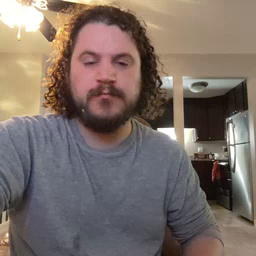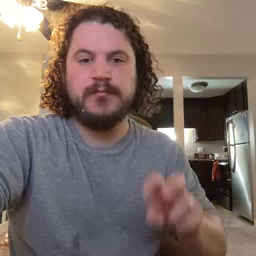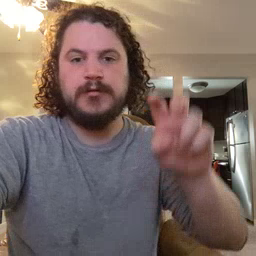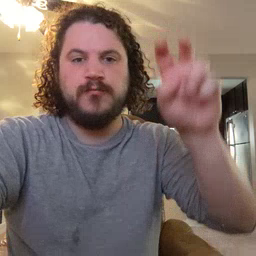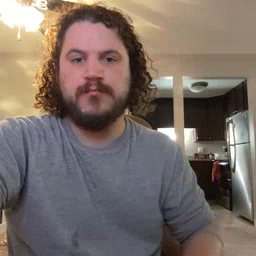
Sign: stairs